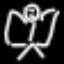
Label: angel